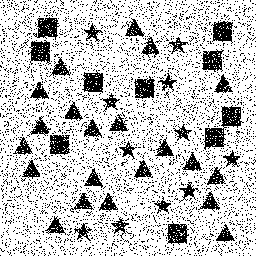
Squares: 10
Triangles: 21
Stars: 11
Total shapes: 42